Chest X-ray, PA view. Patient: 57 years old, sex M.
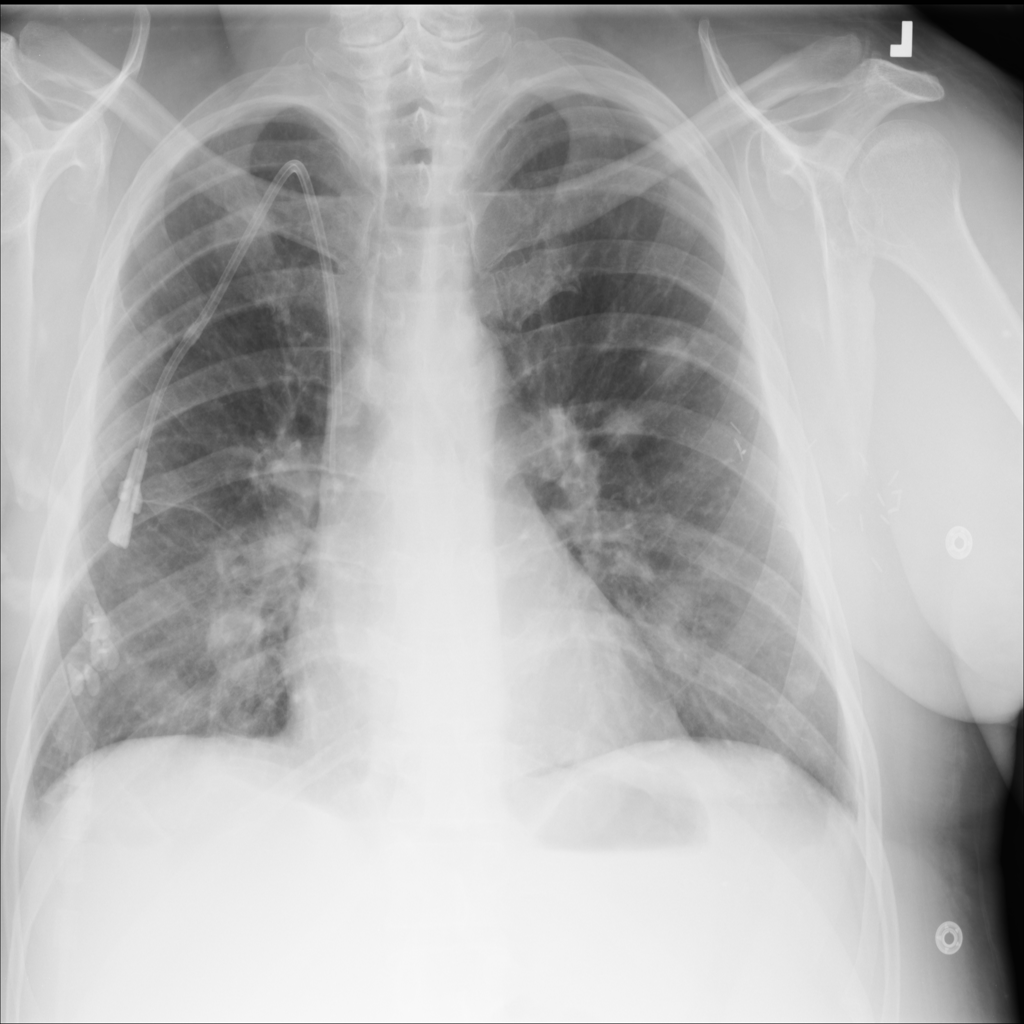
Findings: Infiltration